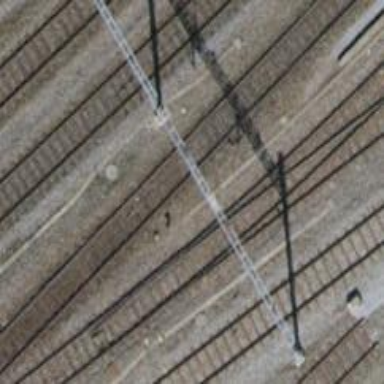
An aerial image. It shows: Railway milestone.